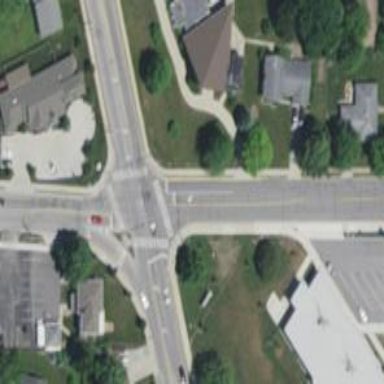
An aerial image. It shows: Marked and uncontrolled crossing on the road.